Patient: sex M, age 61
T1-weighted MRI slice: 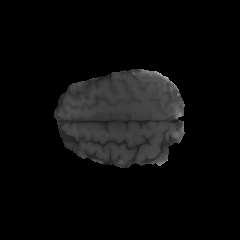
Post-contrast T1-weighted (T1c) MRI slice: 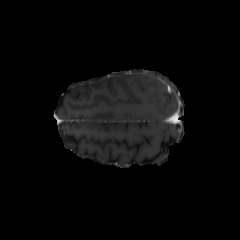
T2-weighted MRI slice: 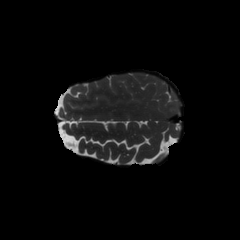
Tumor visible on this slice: no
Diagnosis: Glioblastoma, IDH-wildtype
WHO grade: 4